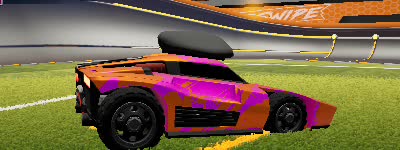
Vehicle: breakout